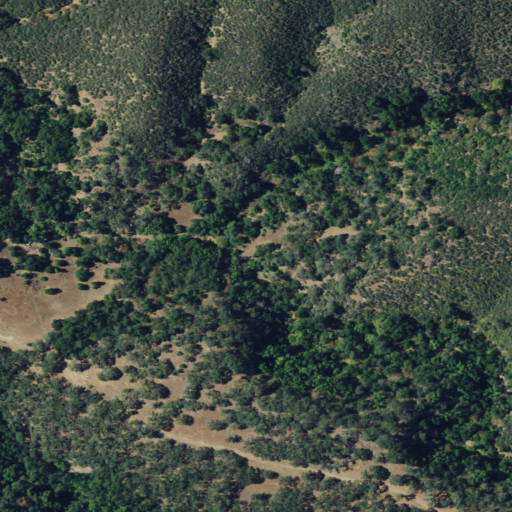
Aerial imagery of valley in California named Bear Canyon containing shrub, evergreen forest, grassland, and mixed forest